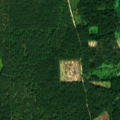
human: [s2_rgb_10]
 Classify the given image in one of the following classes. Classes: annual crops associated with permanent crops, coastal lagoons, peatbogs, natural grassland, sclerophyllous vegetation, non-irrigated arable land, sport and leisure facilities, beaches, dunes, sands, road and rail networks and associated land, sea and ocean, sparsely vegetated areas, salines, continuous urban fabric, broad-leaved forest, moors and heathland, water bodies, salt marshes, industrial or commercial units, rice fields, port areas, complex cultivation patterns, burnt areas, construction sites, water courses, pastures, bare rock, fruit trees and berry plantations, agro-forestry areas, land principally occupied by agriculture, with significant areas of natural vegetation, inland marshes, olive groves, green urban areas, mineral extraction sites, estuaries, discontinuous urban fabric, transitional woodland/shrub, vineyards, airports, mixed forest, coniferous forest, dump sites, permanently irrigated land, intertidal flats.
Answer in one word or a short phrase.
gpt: coniferous forest